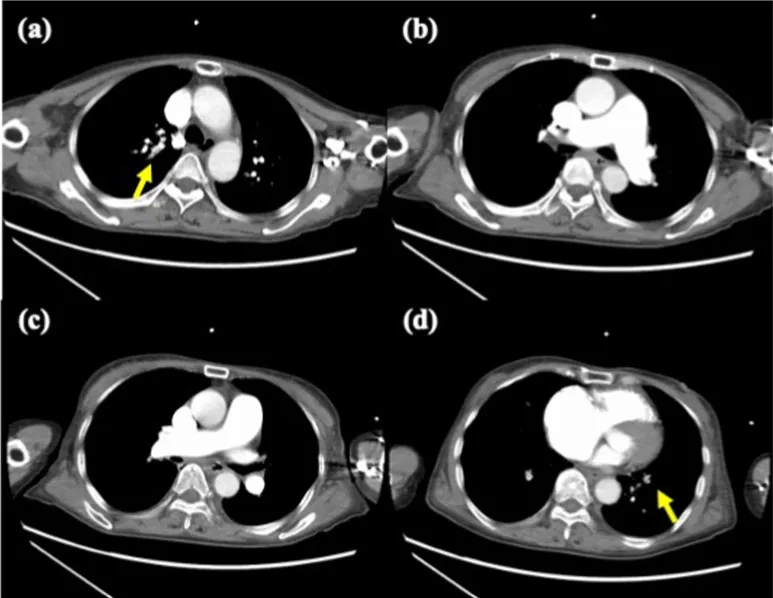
The enhanced CT showed a small defect of fresh thrombus (yellow arrows) in the bilateral pulmonary arteries at the segmental or subsegmental levels and signs of CTEPH. (For interpretation of the references to colour in this figure legend, the reader is referred to the Web version of this article. ).
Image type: radiology (ct)